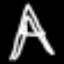
Label: The Eiffel Tower